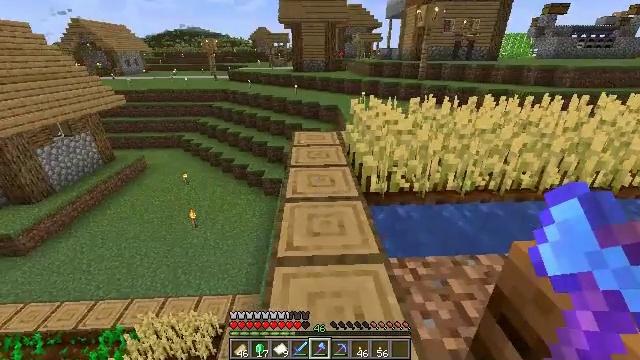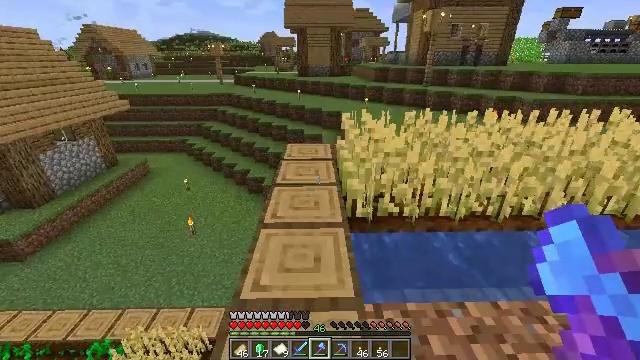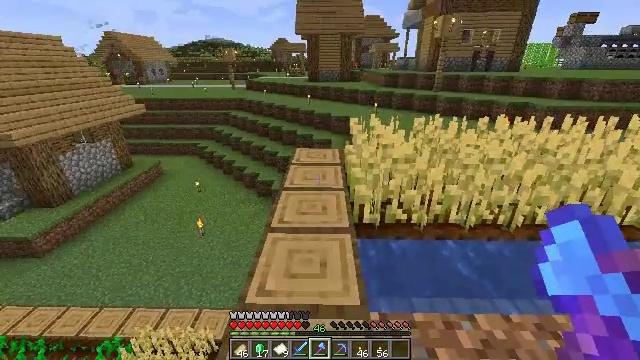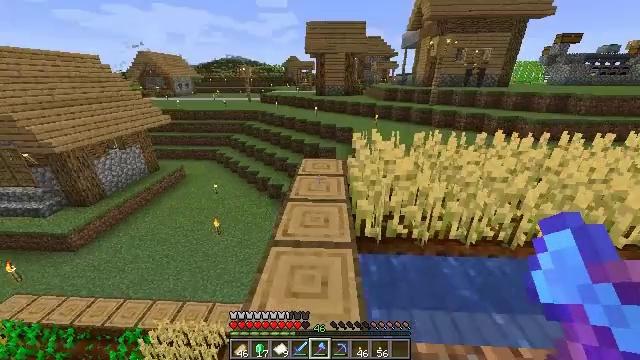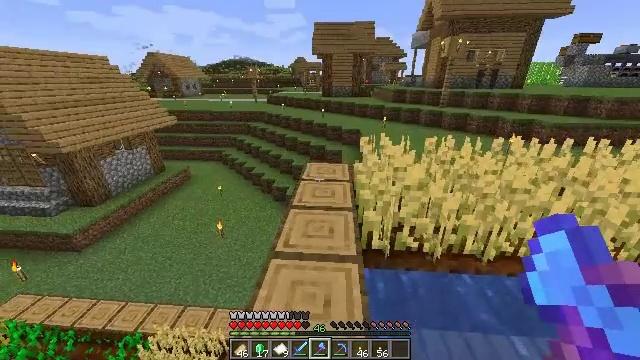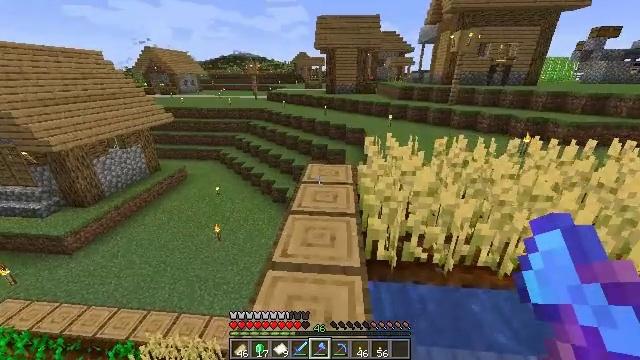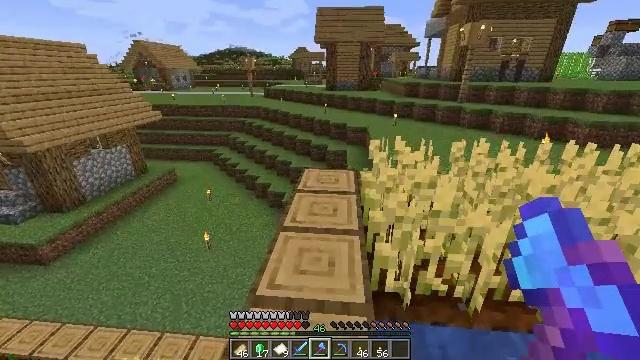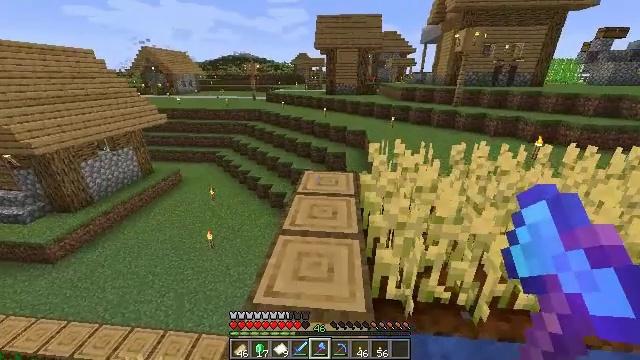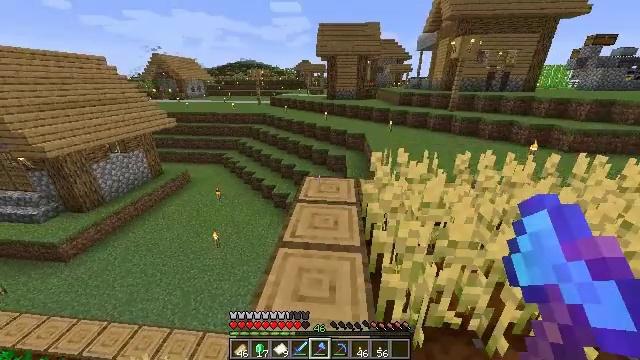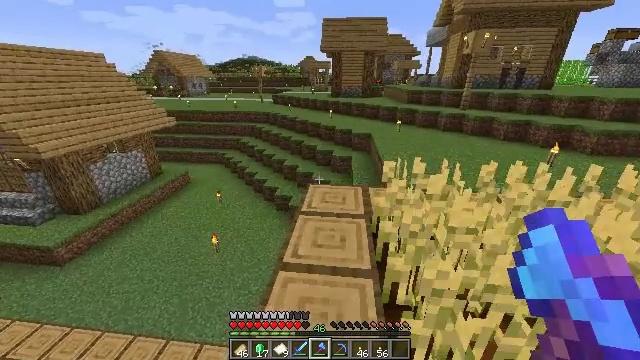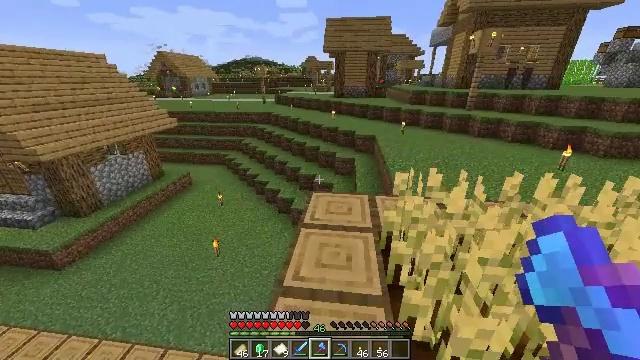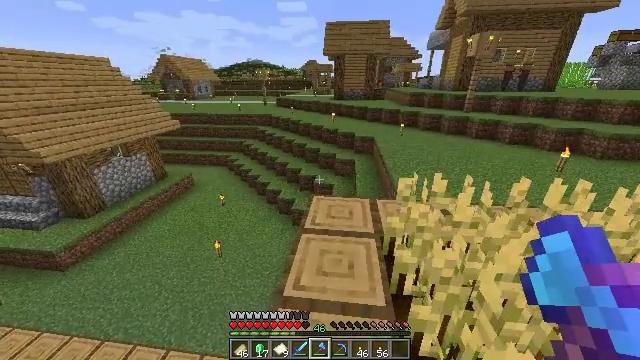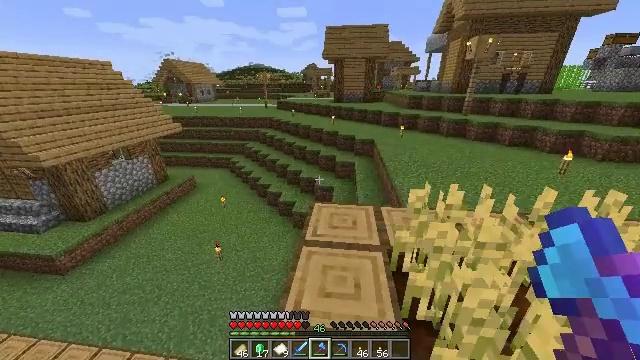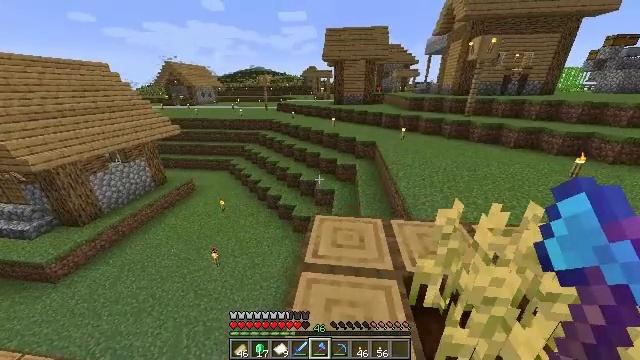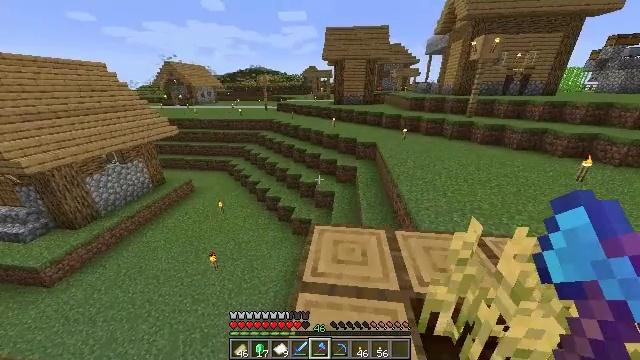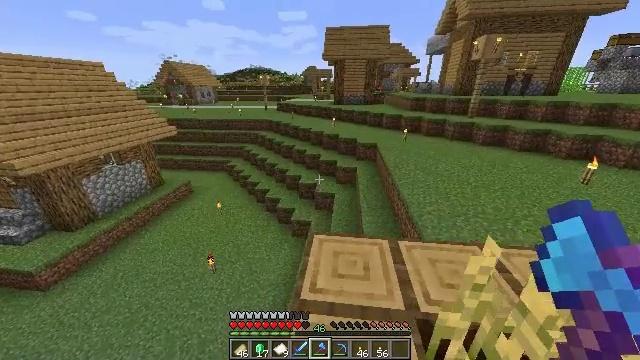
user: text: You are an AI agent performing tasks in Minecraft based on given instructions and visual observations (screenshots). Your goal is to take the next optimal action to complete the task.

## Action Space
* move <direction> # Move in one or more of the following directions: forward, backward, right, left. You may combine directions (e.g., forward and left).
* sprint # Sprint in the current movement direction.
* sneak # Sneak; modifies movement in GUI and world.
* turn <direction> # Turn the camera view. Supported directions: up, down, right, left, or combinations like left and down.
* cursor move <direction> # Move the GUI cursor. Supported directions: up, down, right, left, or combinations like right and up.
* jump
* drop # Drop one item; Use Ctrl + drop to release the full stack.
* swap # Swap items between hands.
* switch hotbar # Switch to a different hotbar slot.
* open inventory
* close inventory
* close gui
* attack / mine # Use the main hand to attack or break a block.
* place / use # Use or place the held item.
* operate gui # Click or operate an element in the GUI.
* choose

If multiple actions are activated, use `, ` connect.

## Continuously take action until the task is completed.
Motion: motion action
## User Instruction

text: Open the crafting table to make a suspicious stew.
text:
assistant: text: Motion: move forward and move right, sprint, turn left
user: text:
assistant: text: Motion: move forward and move right, sprint, turn left
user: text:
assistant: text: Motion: move forward and move right, sprint, turn left
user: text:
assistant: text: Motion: move forward, turn left
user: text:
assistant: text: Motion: move forward
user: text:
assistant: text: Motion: move forward
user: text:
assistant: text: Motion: move forward, sprint
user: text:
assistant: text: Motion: move forward, sprint
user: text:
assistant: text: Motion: move forward, sprint, turn left
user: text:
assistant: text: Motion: move forward, sprint
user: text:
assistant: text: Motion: move forward
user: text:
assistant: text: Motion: move forward
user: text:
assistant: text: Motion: move forward, sprint
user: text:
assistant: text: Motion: move forward, sprint
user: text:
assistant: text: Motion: move forward, sprint
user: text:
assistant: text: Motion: move forward, sprint, turn right and down
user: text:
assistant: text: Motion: move forward, turn right and down
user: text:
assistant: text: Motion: move forward, turn right and down
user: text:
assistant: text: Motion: move forward, sprint, turn right and down
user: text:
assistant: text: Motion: move forward, sprint, turn right and down
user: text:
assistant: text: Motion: move forward, sprint, turn right
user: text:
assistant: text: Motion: move forward, sprint, turn right
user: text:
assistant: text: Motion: move forward, turn right
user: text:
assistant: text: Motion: move forward
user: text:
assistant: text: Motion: move forward, turn left and up
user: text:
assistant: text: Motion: move forward, turn left and up, jump
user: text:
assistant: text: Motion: move forward, turn left and up, jump
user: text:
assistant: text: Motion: move forward, turn left and up, jump
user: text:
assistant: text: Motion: move forward, turn left and up, jump
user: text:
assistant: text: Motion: move forward, turn left and up, jump